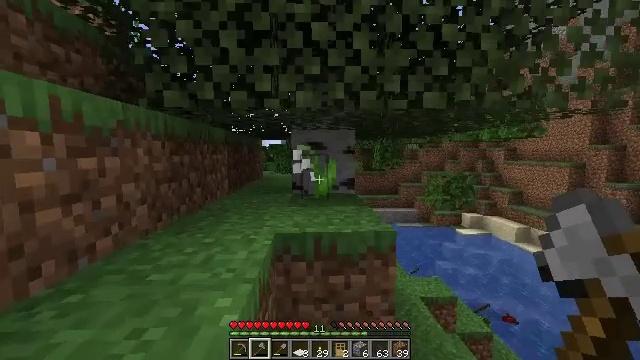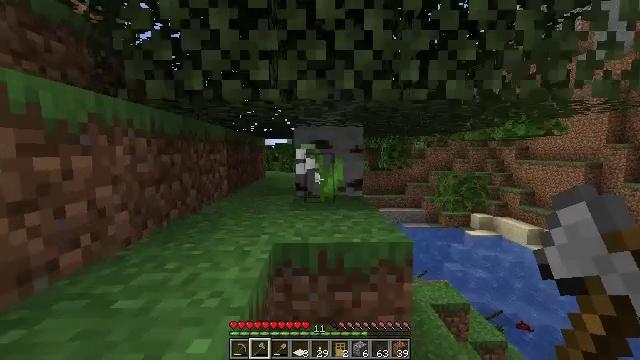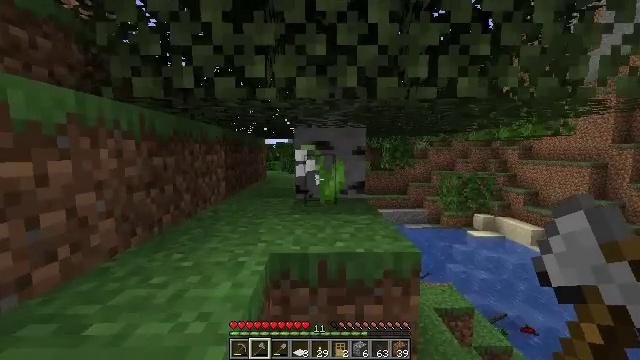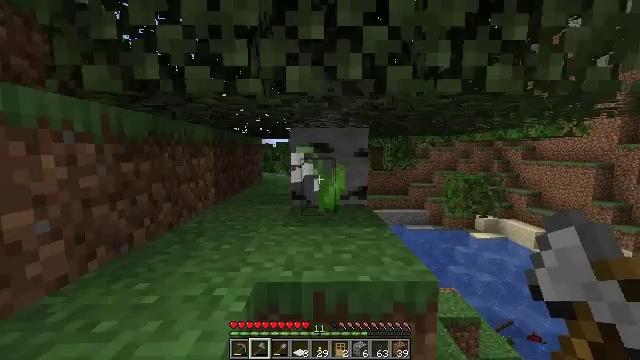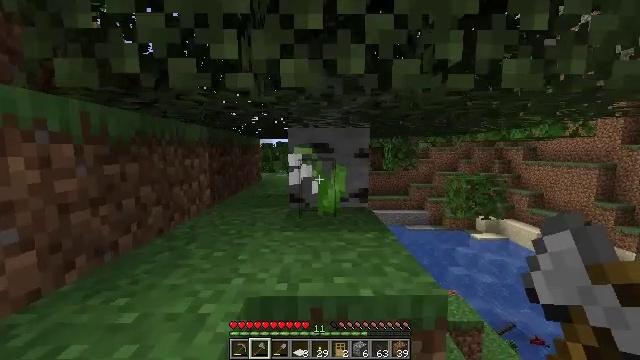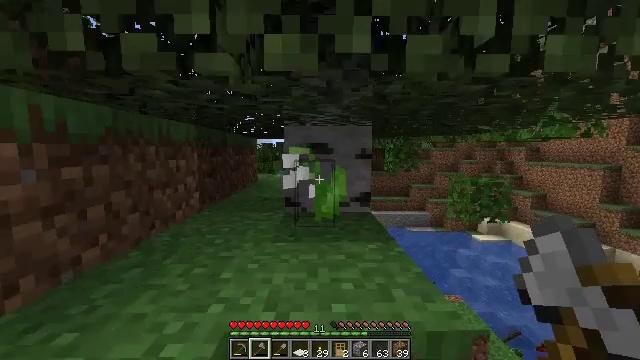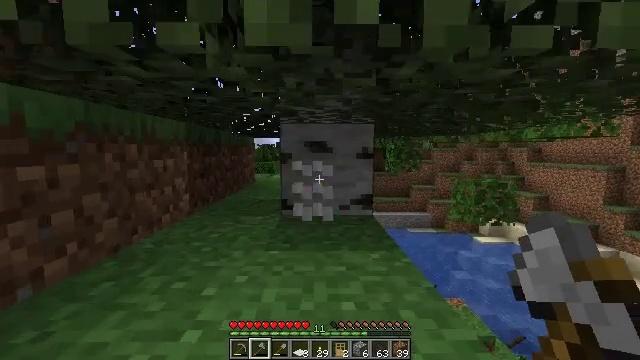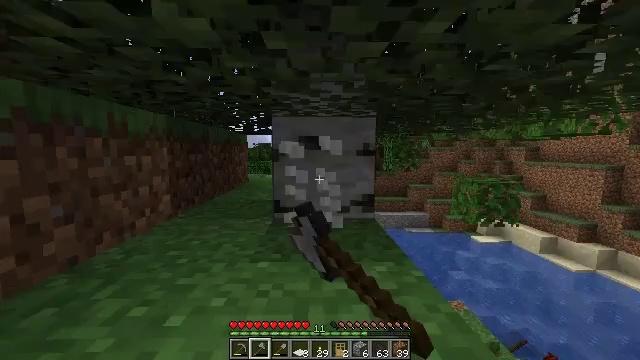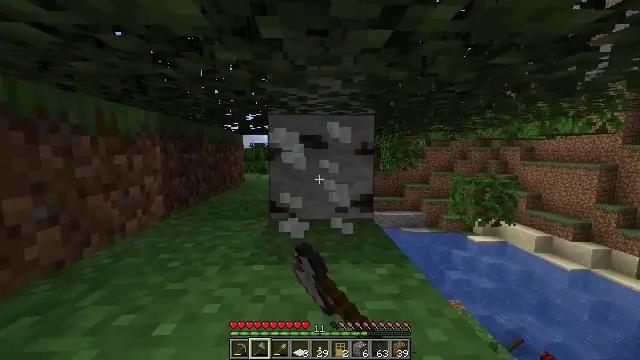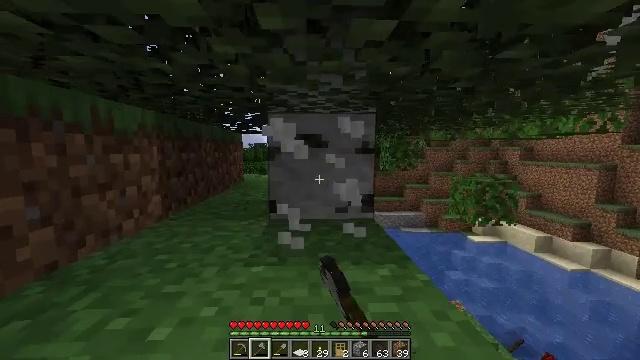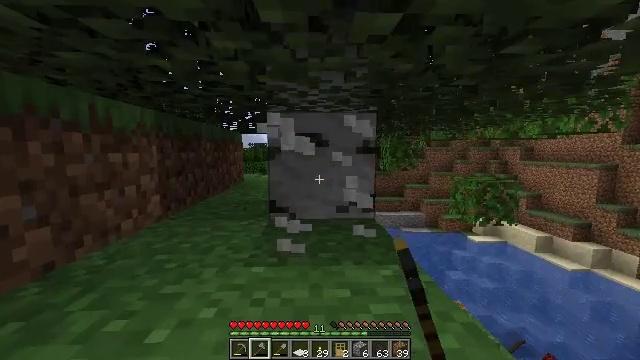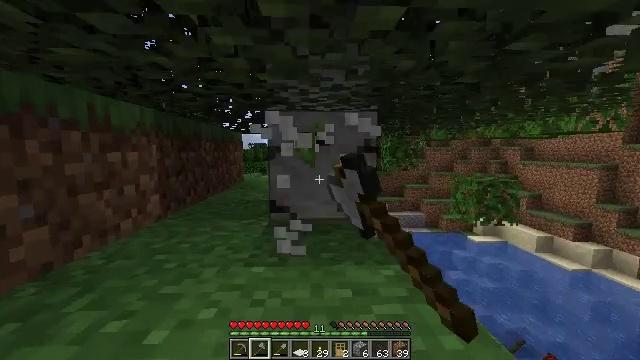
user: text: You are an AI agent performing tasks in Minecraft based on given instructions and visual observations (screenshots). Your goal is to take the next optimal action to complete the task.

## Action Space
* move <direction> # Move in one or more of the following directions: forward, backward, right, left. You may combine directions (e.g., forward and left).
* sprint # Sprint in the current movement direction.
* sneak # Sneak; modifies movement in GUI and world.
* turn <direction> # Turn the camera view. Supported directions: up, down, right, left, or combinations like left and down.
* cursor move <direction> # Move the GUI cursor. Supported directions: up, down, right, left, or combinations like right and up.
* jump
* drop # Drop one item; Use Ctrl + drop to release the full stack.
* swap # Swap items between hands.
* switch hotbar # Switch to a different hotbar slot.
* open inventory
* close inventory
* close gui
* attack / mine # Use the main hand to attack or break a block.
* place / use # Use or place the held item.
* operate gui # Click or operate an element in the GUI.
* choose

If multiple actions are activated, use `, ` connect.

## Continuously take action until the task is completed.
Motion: motion action
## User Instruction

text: Harvest a lily of the valley to use for decoration or dye.
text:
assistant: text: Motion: move forward, turn left
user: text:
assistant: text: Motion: move forward
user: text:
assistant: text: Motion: move forward
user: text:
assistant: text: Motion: move forward
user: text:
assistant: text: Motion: move forward
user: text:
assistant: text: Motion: move forward, attack / mine
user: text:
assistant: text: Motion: attack / mine
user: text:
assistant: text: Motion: attack / mine
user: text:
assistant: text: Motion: attack / mine
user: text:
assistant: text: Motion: attack / mine
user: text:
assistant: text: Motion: attack / mine
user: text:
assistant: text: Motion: attack / mine